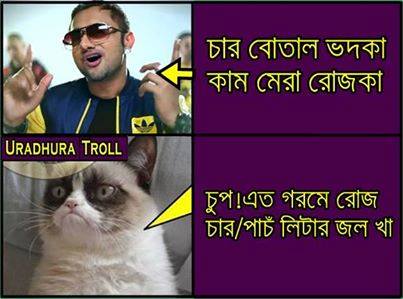
Caption: চার বোতল ভদকা কাম মেরা রোজকা চুপ! এত গরমে রোজ চার/পাচ লিটার জল খা
Label: non-hate